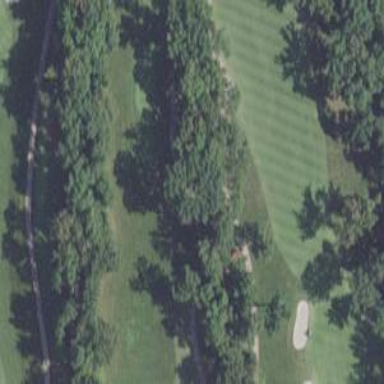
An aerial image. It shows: Path designated for golf carts.